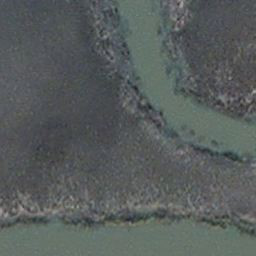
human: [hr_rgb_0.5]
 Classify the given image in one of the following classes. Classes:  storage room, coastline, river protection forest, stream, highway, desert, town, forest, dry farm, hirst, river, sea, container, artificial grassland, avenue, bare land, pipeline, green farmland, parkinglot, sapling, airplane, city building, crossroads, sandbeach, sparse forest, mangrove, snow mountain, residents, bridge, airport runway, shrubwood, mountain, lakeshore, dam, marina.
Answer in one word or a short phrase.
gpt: stream